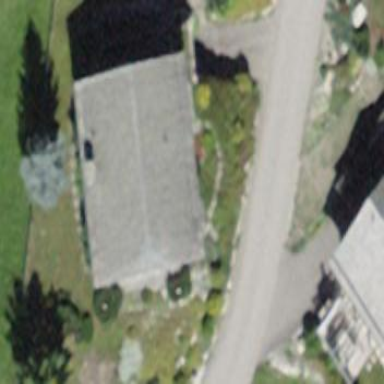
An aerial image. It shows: Detached building.